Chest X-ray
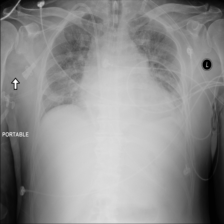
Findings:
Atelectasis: negative
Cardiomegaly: negative
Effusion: negative
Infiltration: positive
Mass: negative
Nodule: negative
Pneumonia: negative
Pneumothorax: negative
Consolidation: negative
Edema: negative
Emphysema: negative
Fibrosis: negative
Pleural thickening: negative
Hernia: negative